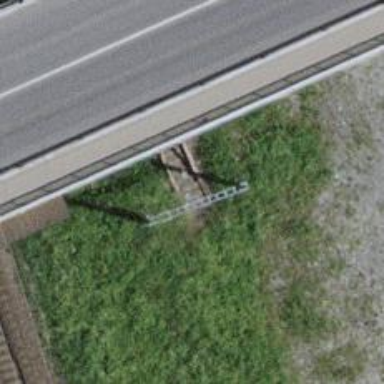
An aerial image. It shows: Railway buffer stop.